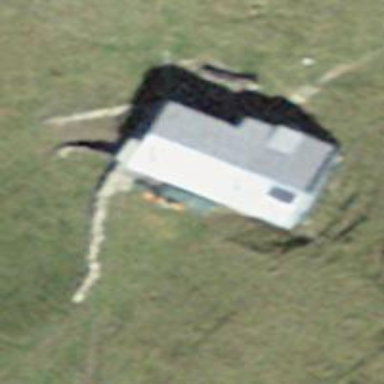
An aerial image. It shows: Wilderness hut in building.